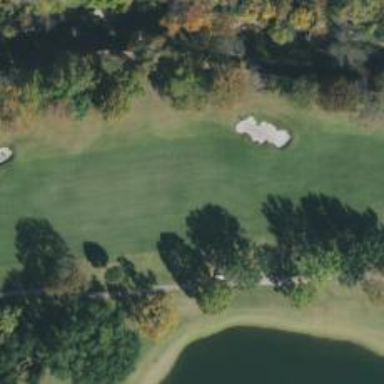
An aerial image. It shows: View of golf hole.